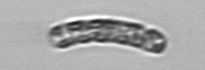
Label: Guinardia_striata